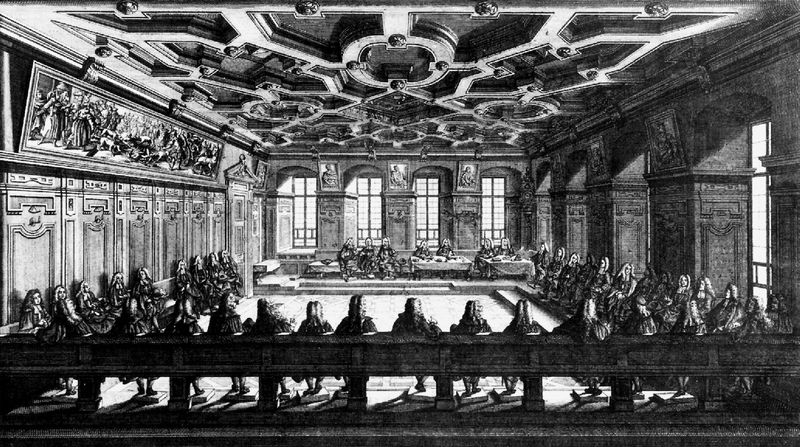
Titel: Rathaus in Augsburg
Künstler: Elias Holl
Standort: Augsburg, Maximilianstraße (EU - D - B)
Schlagwörter: schatten, menschen, fenster, licht, tische, zimmer, versammlung, innenraum, tischdecke, innen, bilder, saal, stufen, kammer, perücken, gefache